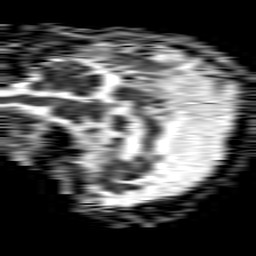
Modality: ADC
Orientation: sagittal
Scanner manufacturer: philips
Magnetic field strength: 1.5 T
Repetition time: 4.6 s
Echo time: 0.08517 s